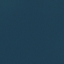
Land use / land cover class: SeaLake